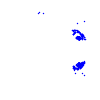
Particle: electron